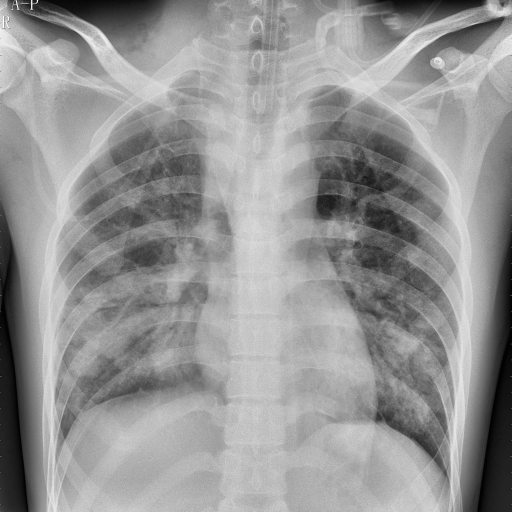
Finding: PNEUMONIA